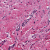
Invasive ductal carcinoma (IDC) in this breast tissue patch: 0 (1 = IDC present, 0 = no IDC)